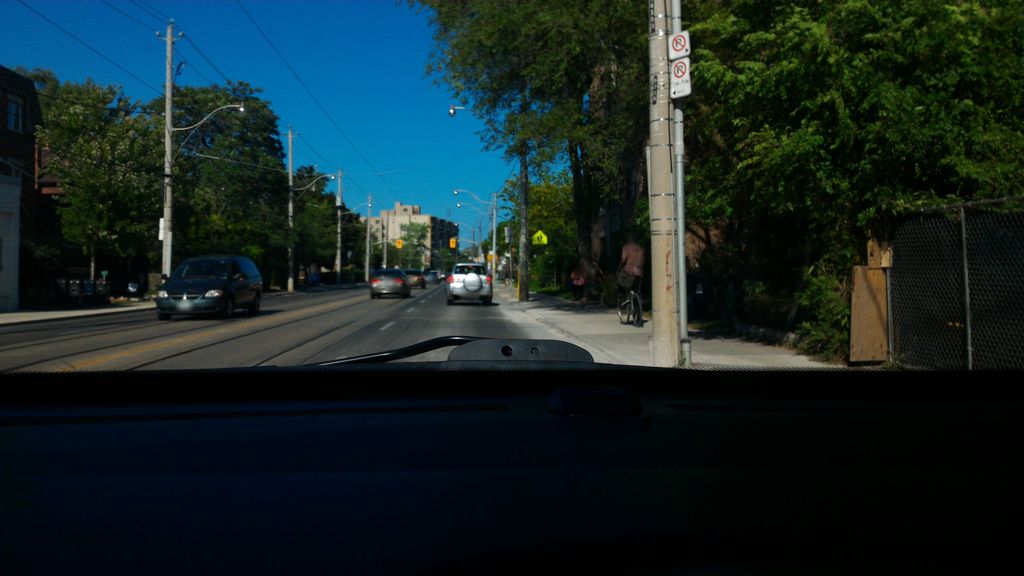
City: toronto